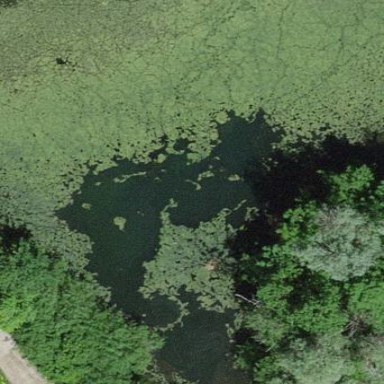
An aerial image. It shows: Peaceful pond surrounded by nature.